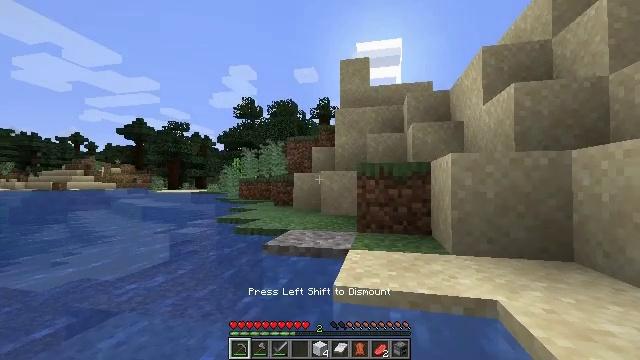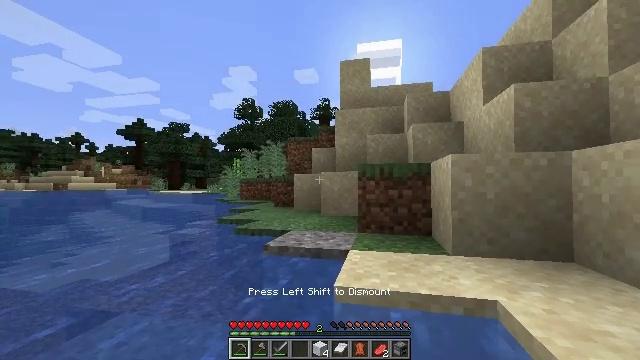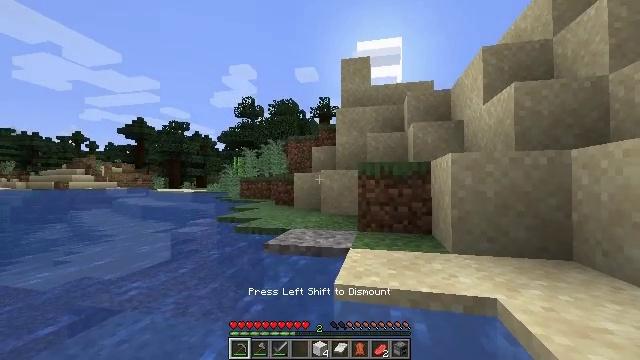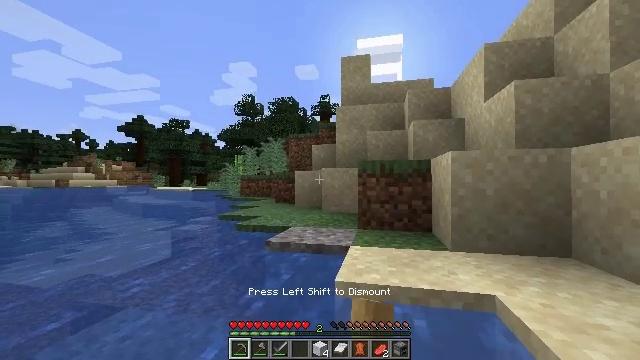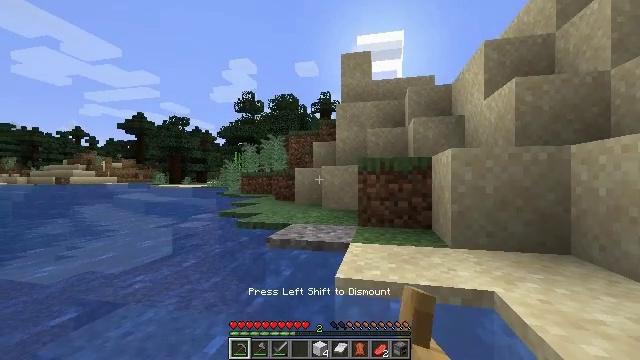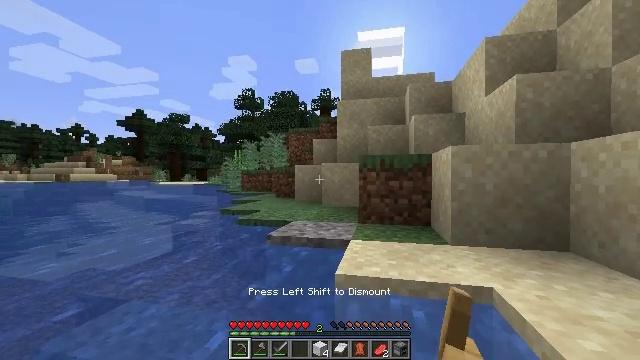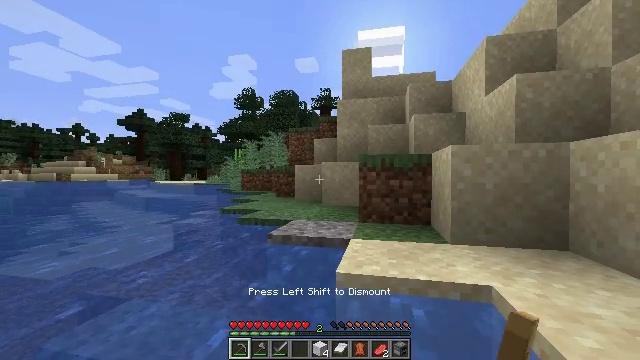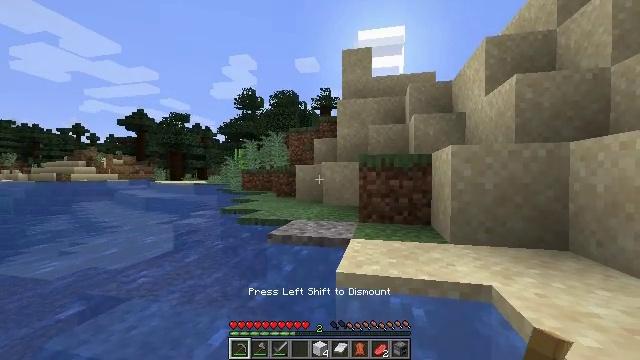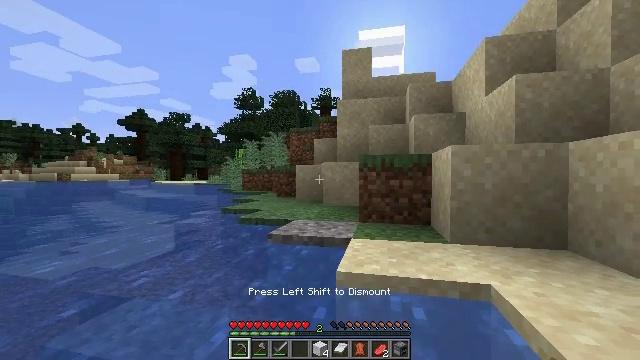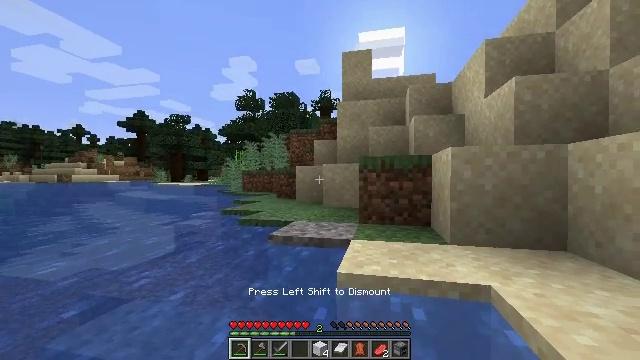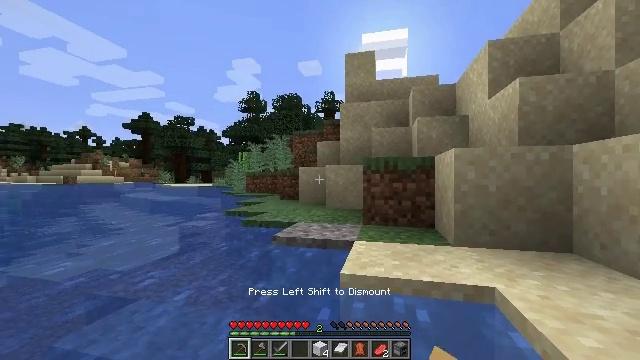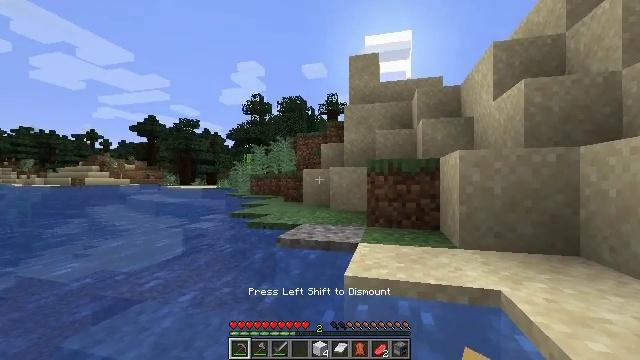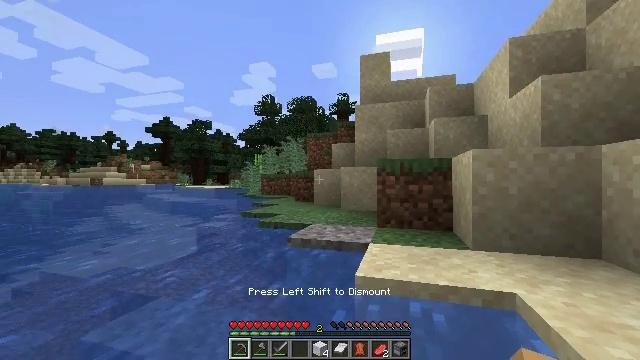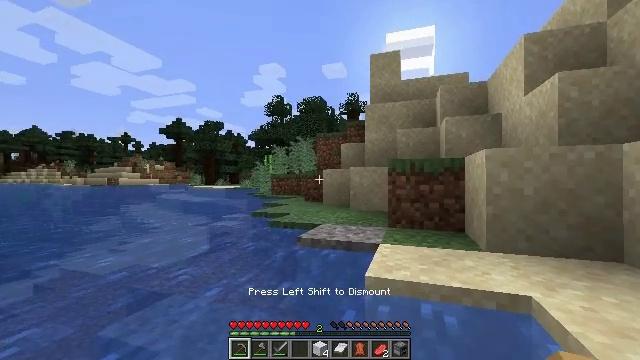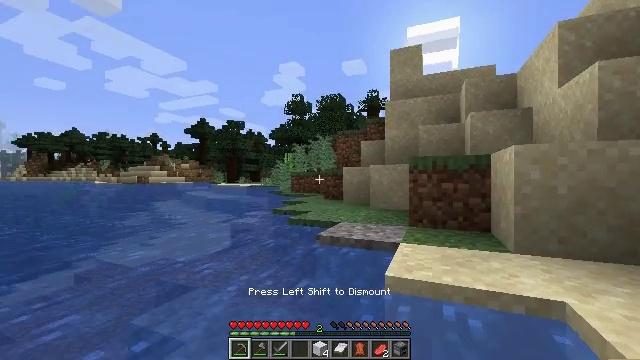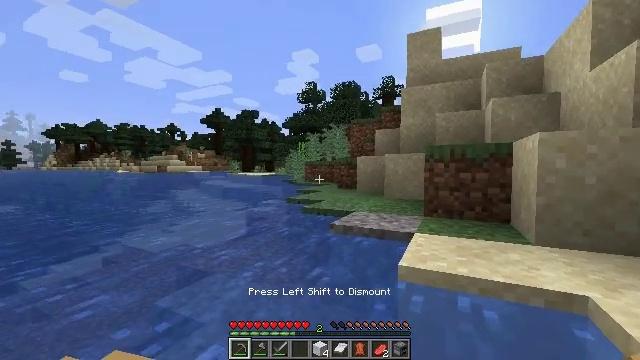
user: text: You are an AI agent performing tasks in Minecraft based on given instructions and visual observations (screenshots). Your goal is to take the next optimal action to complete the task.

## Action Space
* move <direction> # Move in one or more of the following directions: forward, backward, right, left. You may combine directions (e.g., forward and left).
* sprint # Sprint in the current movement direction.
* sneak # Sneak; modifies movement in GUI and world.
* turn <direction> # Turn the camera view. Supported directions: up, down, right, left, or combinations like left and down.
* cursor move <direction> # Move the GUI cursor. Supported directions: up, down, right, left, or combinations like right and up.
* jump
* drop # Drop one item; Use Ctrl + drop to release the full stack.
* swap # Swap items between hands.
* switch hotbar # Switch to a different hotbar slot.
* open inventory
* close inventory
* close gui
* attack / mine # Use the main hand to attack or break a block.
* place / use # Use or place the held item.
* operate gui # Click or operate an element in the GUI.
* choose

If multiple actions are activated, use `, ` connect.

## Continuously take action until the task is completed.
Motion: motion action
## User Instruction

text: Mine the blue bed to pick it up.
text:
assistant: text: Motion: move forward, turn left
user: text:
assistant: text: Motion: move forward, turn left
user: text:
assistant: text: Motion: move forward, turn left
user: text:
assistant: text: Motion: move forward, turn left
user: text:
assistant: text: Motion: move forward, turn left
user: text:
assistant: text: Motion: move forward, turn left
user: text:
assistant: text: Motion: move forward, turn left
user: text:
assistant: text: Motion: move forward, turn left
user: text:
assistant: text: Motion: move forward and move left, turn left
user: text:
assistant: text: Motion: move forward and move left, turn left
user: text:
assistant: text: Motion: move forward and move left, turn left
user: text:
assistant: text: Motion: move forward and move left
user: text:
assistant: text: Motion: move forward and move left
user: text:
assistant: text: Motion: move forward and move left
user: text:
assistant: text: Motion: move forward and move left, turn down
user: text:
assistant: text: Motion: move forward and move left
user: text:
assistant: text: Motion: move forward and move left
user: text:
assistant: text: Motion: move forward and move left
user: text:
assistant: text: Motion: move forward and move left, turn left
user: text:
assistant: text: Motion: move forward and move left, turn left
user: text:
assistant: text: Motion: move forward and move left, turn left
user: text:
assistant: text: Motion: move forward and move left, turn left
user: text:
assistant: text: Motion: move forward and move left, turn left
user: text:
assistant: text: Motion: move forward and move left, turn left
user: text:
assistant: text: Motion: move forward and move left
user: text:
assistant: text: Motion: move forward and move left
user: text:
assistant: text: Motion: move forward
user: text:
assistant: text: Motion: move forward
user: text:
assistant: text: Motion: move forward
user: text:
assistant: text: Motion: move forward